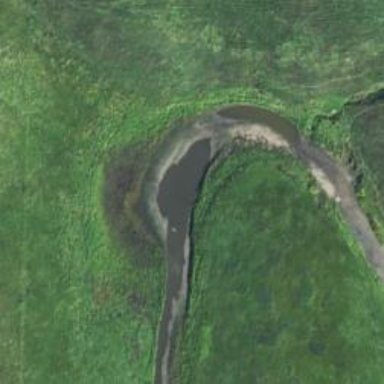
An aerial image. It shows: River flowing through natural landscape.